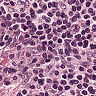
Metastatic tissue present: no